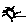
Label: sun